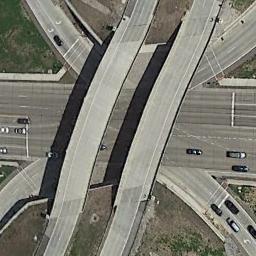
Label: overpass